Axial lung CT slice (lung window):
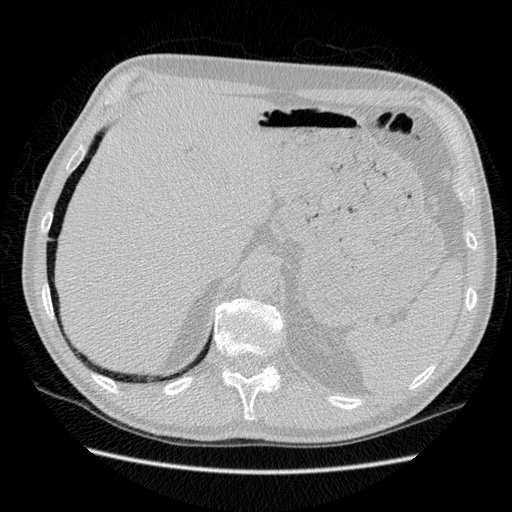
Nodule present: no